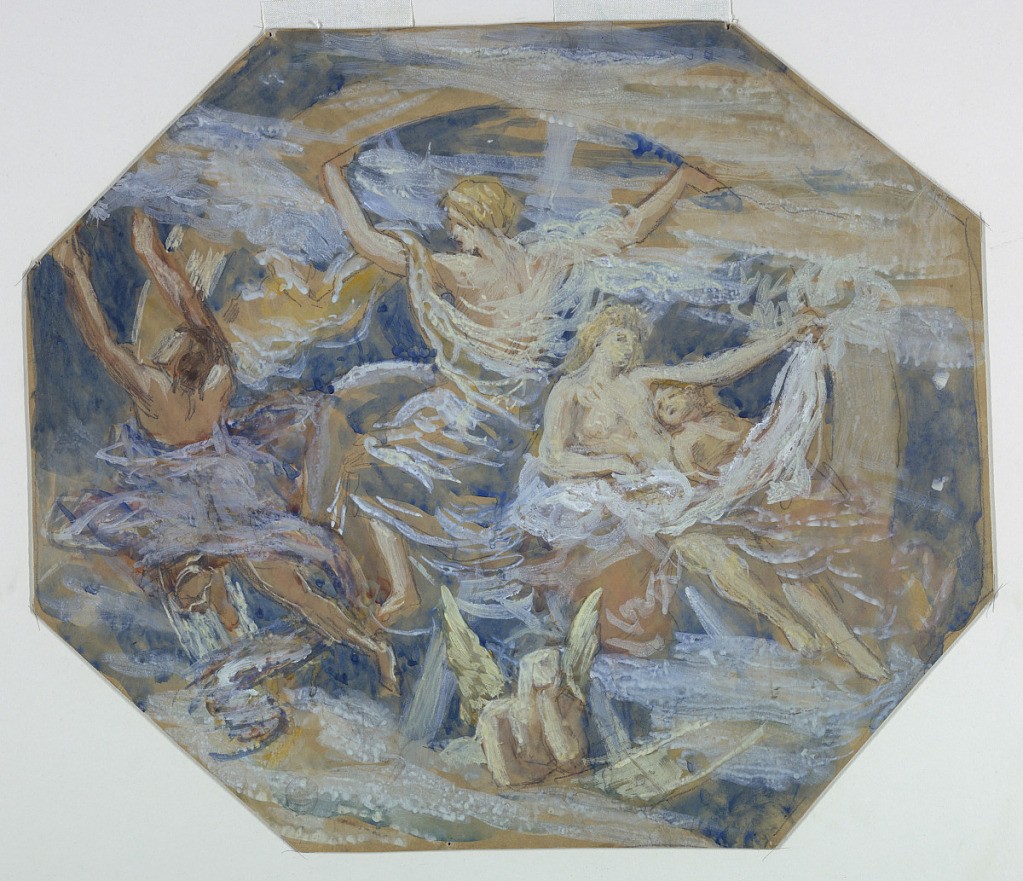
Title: Study for "Zodiac"
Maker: Francis Augustus Lathrop, American, 1849–1909
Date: ca. 1894
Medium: Brush and watercolor, gouache, graphite on paper
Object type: Drawing
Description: Sketch of an octagonal ceiling panel with figures in loose garments.